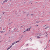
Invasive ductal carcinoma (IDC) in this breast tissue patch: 1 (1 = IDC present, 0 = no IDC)